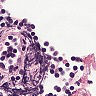
Metastatic tissue present: no